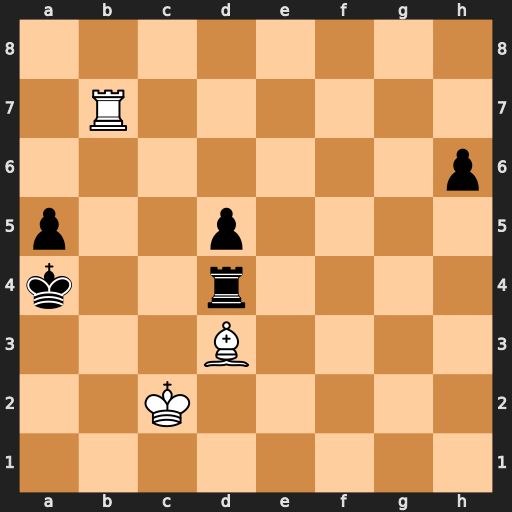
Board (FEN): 8/1R6/7p/p2p4/k2r4/3B4/2K5/8
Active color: w
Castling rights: -
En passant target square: -
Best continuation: Rb1 Rg4 Bb5+ Ka3 Ra1+ Kb4 Ra4+ Kxb5 Rxg4